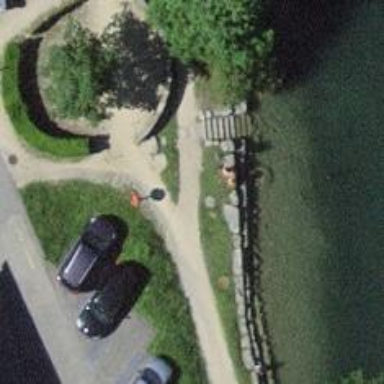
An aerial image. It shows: Rock steps along the road.